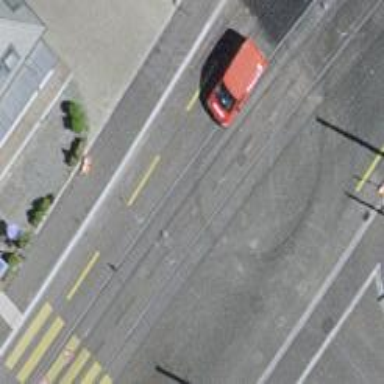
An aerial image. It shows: Tram level crossing on railway.